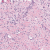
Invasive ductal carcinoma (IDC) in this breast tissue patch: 1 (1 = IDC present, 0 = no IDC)